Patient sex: M
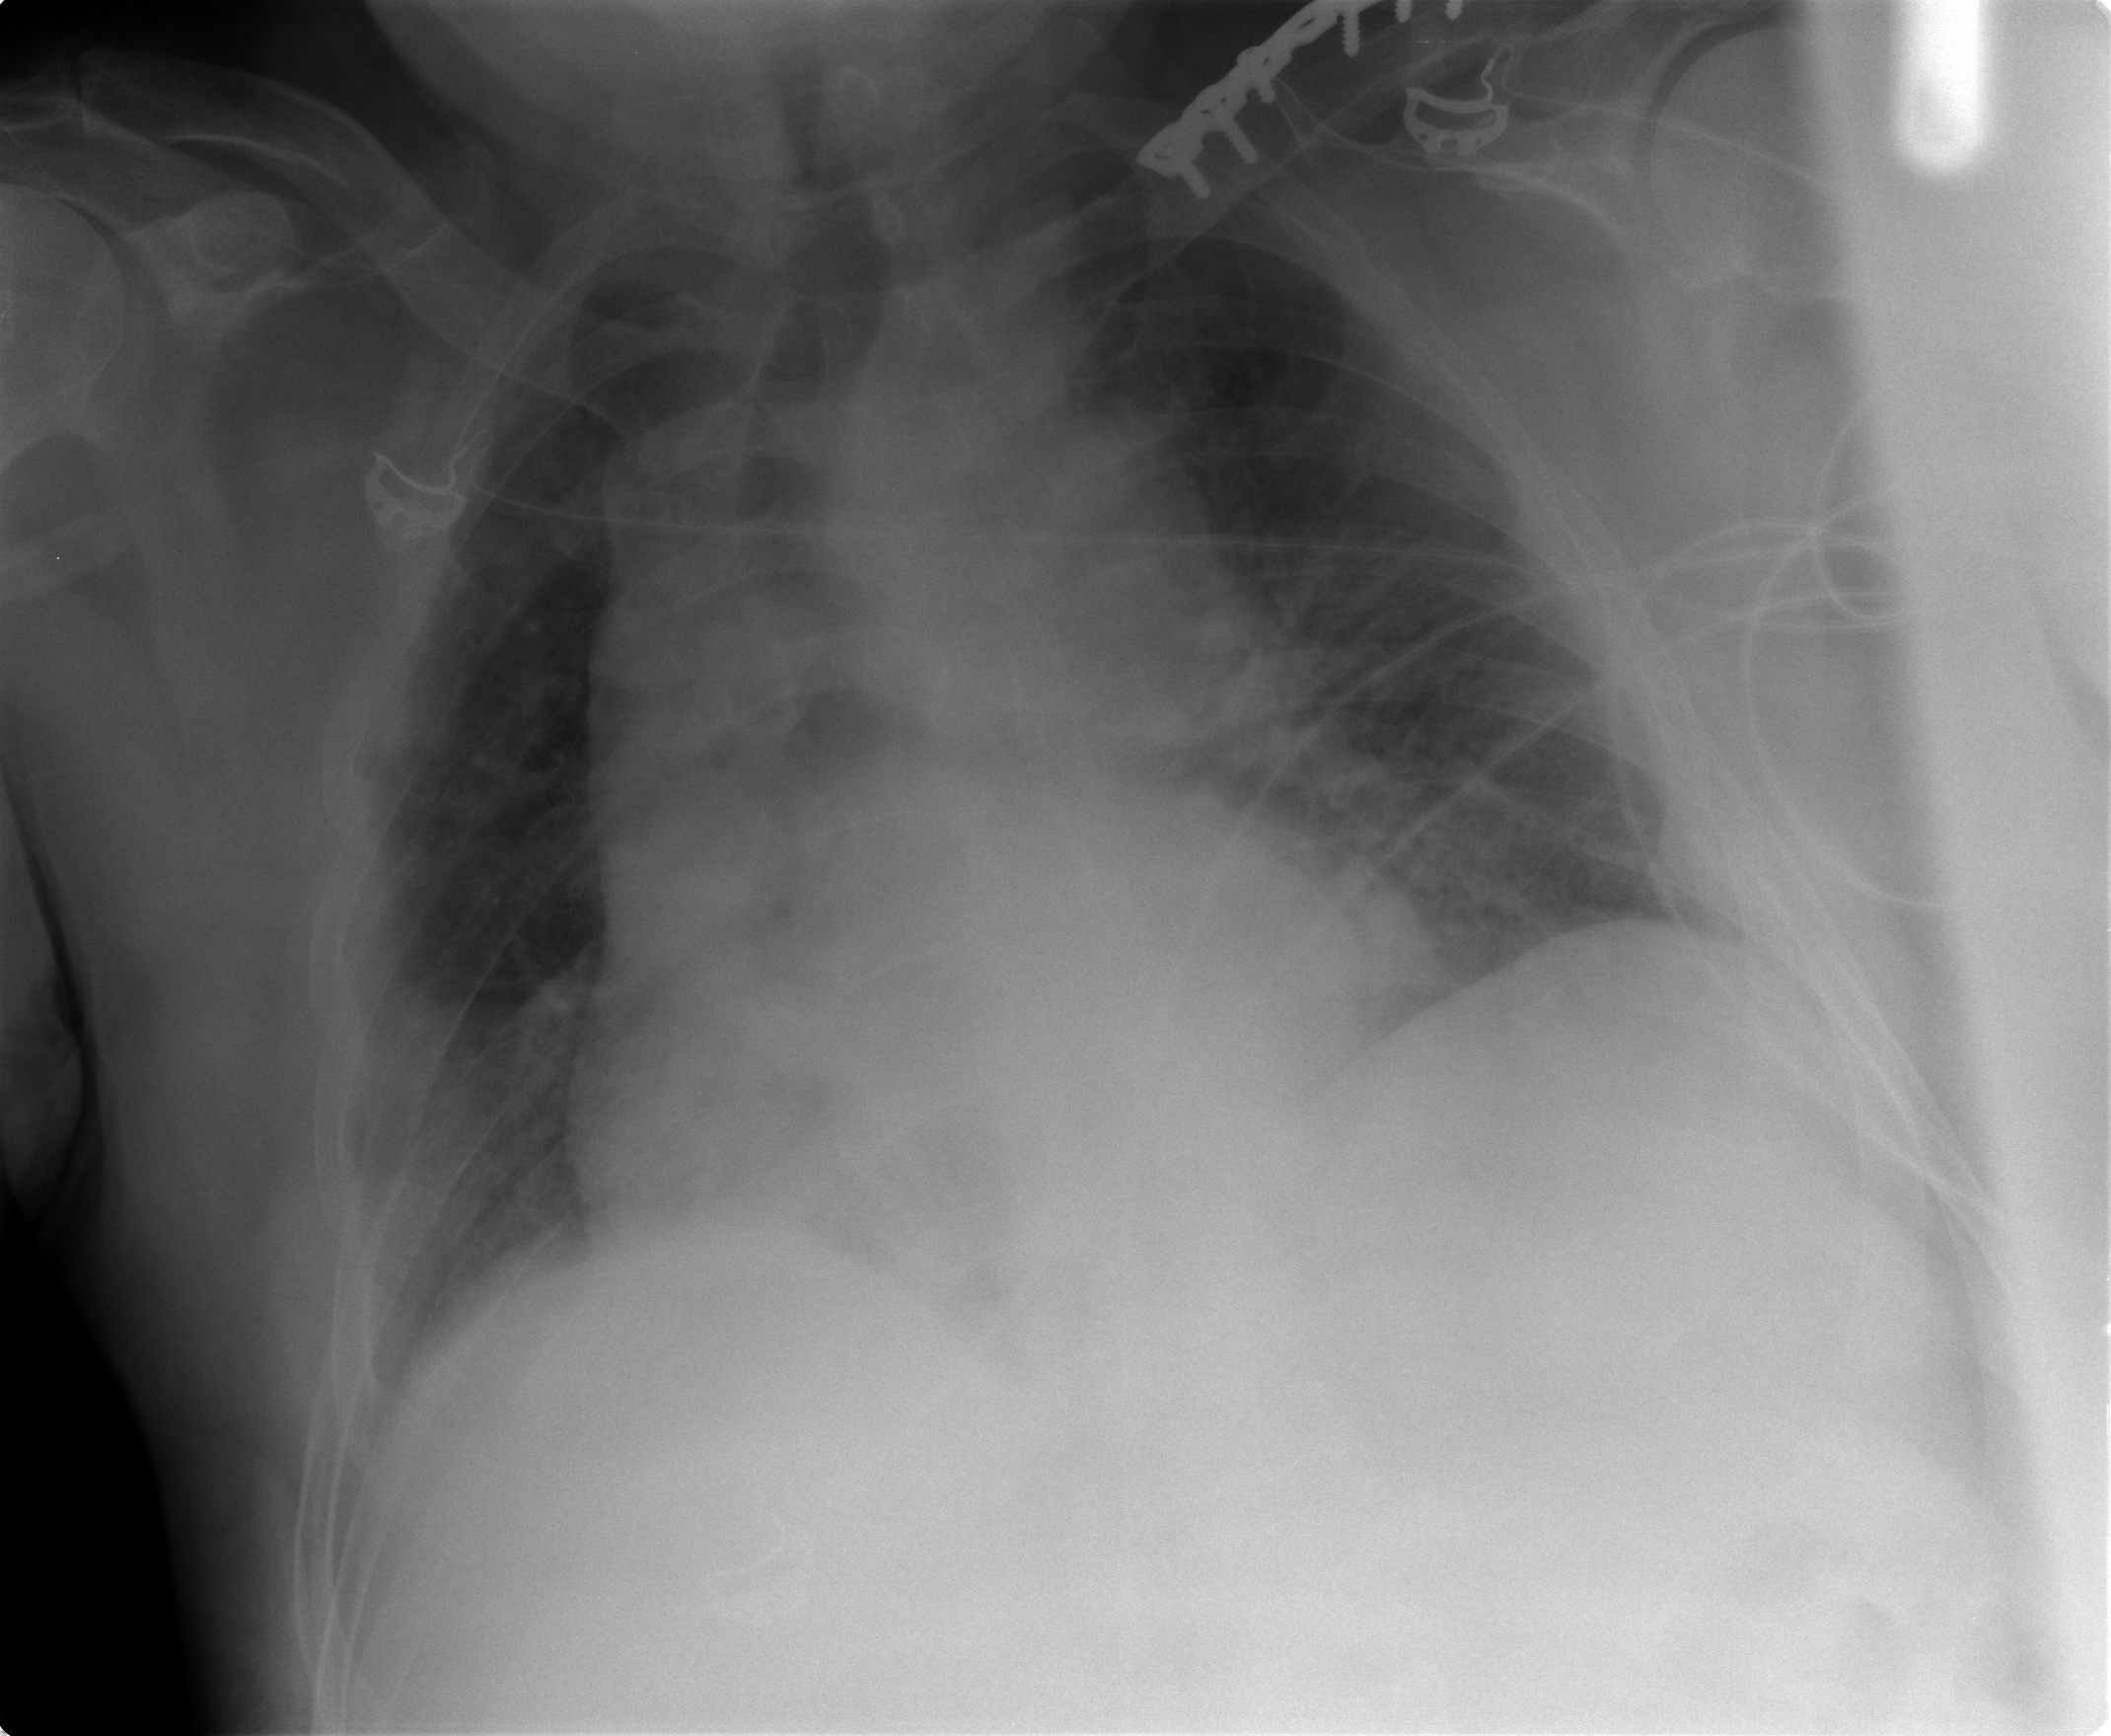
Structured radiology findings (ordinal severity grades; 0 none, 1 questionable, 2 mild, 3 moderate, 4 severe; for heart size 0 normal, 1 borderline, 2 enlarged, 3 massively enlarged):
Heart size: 2
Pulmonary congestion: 2
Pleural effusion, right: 2
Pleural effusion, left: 1
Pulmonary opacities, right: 2
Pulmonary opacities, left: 2
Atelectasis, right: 2
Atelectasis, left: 2